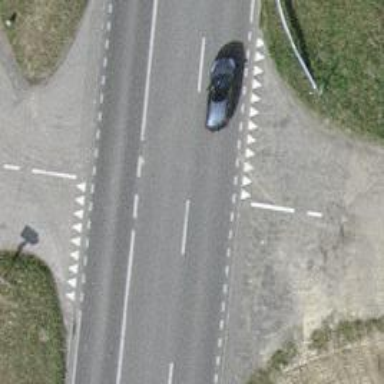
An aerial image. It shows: Road with "give way" sign.